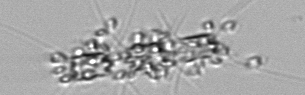
Label: Chaetoceros_didymus_TAG_external_flagellate